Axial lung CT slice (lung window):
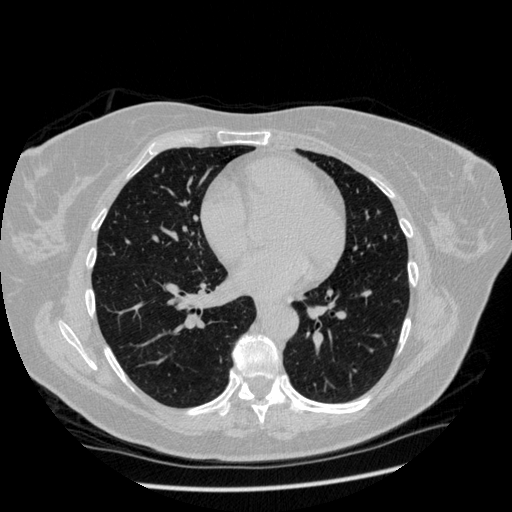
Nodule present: no